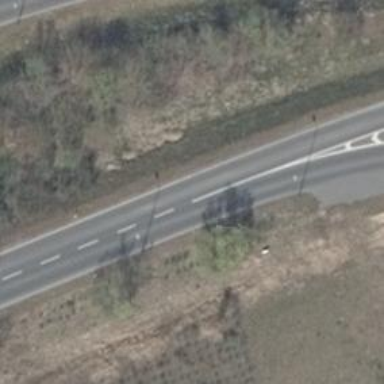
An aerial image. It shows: Motorway junction.